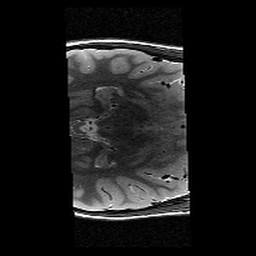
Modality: T2w
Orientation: axial
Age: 10
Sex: female
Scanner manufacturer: siemens
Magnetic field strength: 3 T
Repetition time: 9.23 s
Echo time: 0.067 s